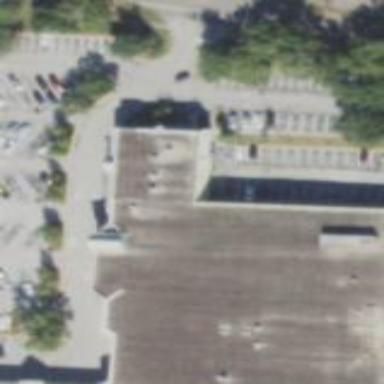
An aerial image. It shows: Retail building.